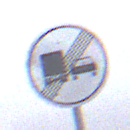
Verkehrszeichen: EndeUeberholverbotKraftfahrzeuge
Umgebung: Outdoor, RoadRail
Tageszeit: MorningAfternoon
Wetter: Overcast
Licht: Natural
Jahreszeit: NotSpecified
Kontrast: LowContrast